Question: First i give my View show below. and give some explanation:
In my ViewGroup i have two GraphicalView, each of them share the same size space. Let's just call the chart above chartA and below one chartB.
Then i have some questions:
1. If i make a move a movement on chartA ,how could i make the chartB move just as my finger moving on chartB?
2. If i pinch on chartA can also chartB change auto?
3. I want to add some callback function to some points? Does ACE supports this?
4. I do not want to show numbers negative while user pinching.How can I make this point?
'''
mDataset.addSeries(series);
PointStyle style = PointStyle.CIRCLE;
renderer = buildRenderer(lineColor, style, true);
setChartSettings(renderer, "X", "Y", 0, 50, yMin, yMax, Color.WHITE,
Color.WHITE, title,chartColor);
GraphicalView chart = ChartFactory.getLineChartView(context, mDataset, renderer);
layout.addView(chart, new LayoutParams(LayoutParams.MATCH_PARENT,
LayoutParams.MATCH_PARENT));
HashMap map = new HashMap();
'''
'''
protected XYMultipleSeriesRenderer buildRenderer(int color,
PointStyle style,
boolean fill) {
XYMultipleSeriesRenderer renderer = new XYMultipleSeriesRenderer();
XYSeriesRenderer r = new XYSeriesRenderer();
r.setColor(color);
r.setPointStyle(style);
r.setFillPoints(fill);
r.setLineWidth(3);
renderer.addSeriesRenderer(r);
return renderer;
}
'''
I random all the data i want.
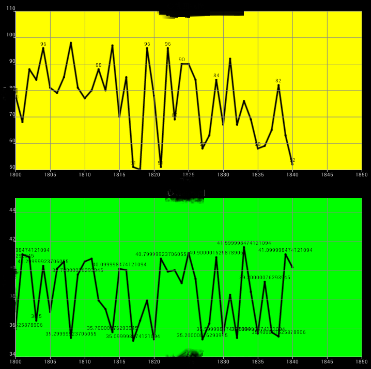
Answer: 1. You have to register a PanListener on your chartA and on every panApplied event, just do: rendererB.setXAxisMin(rendererA.getXAxisMin()); and the same for max X and for the Y axis and then call chartB.repaint();
2. Same as the above, just that you need to add a ZoomListener.
3. You can set a click listener: chartA.setOnClickListener();
4. Please reformulate into a separate question.
Also, see <URL> code showing you how to use the above APIs.